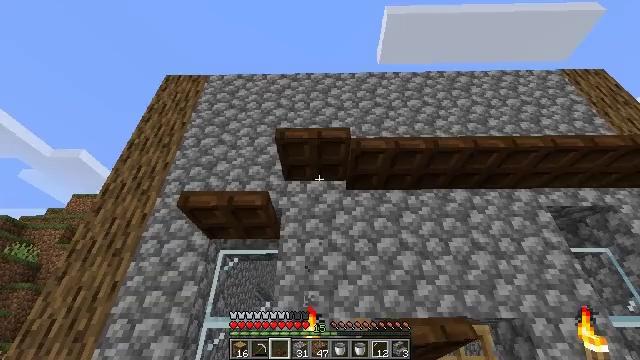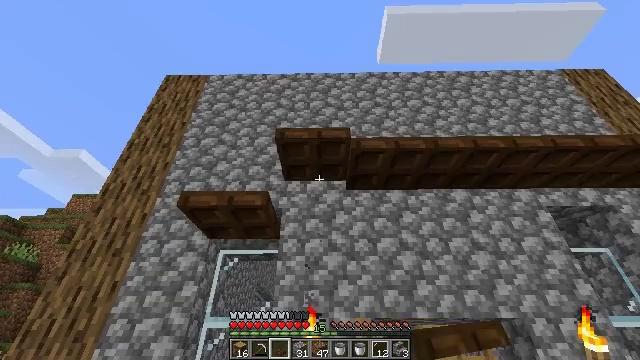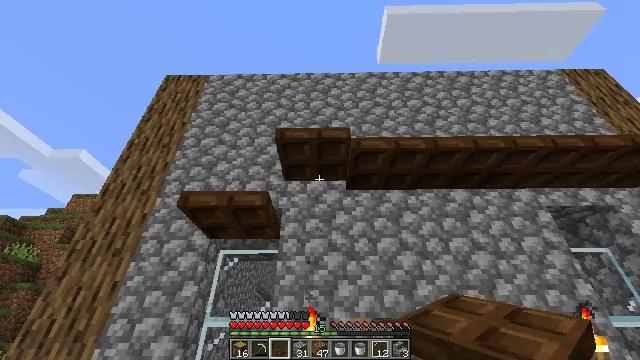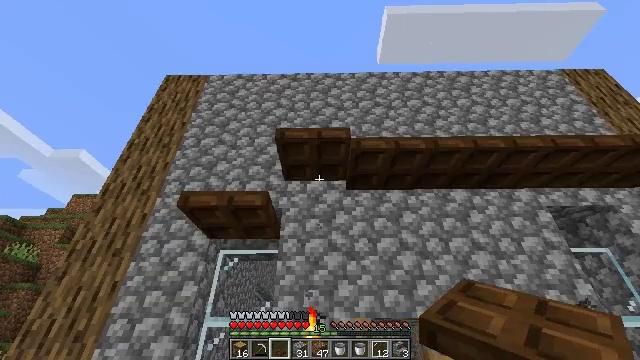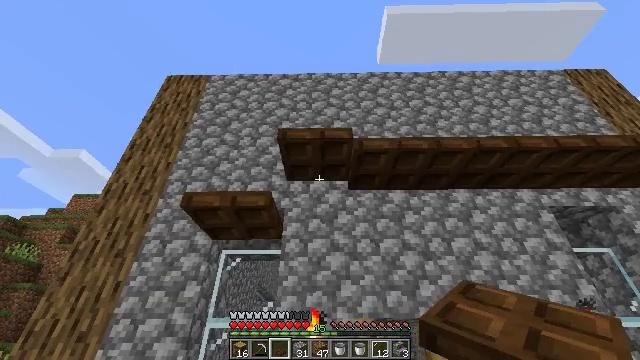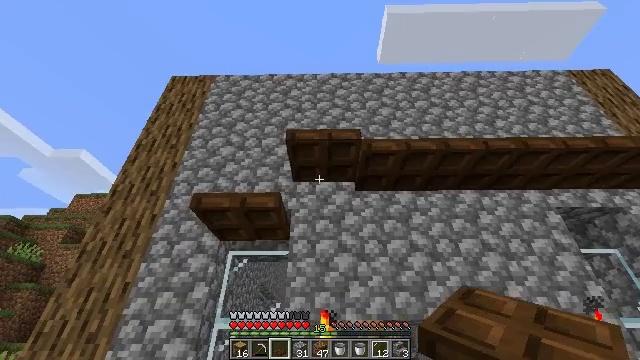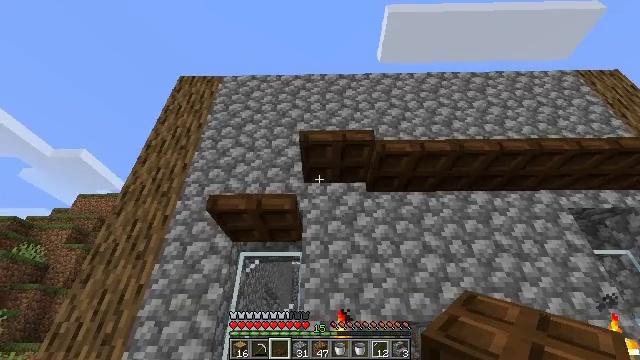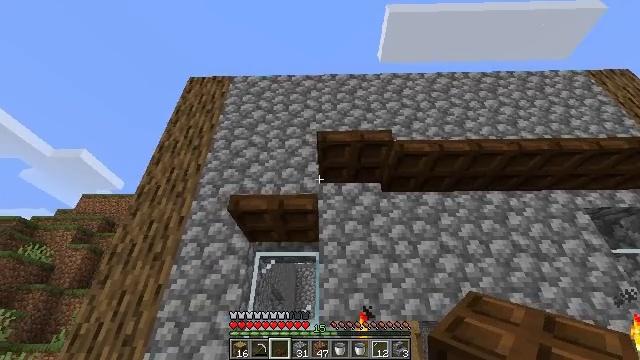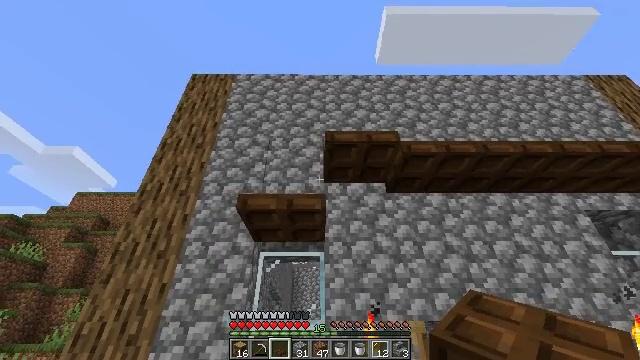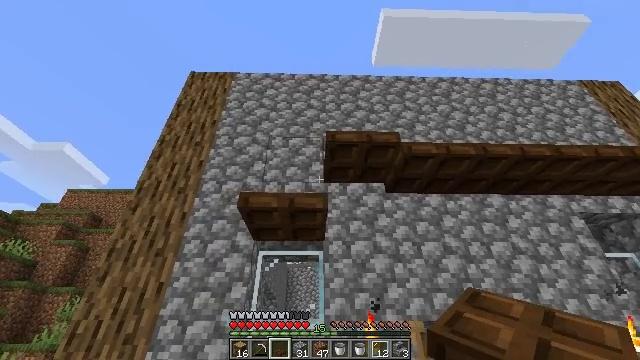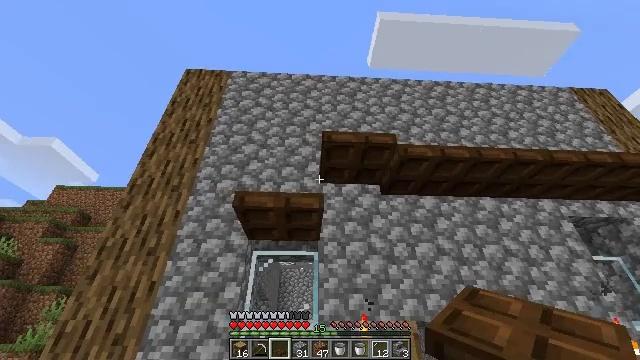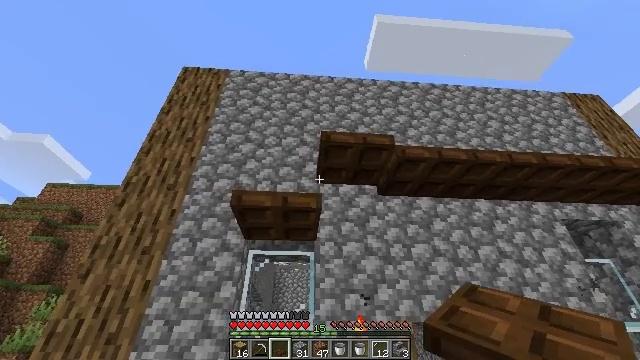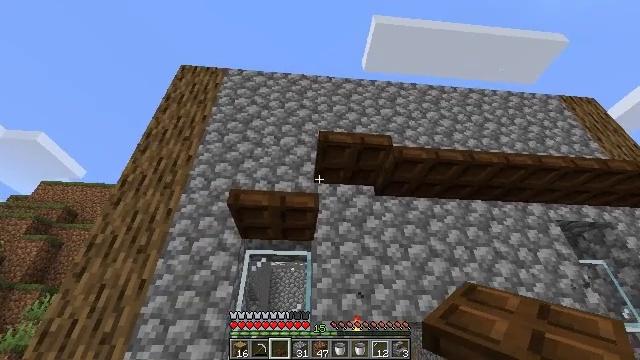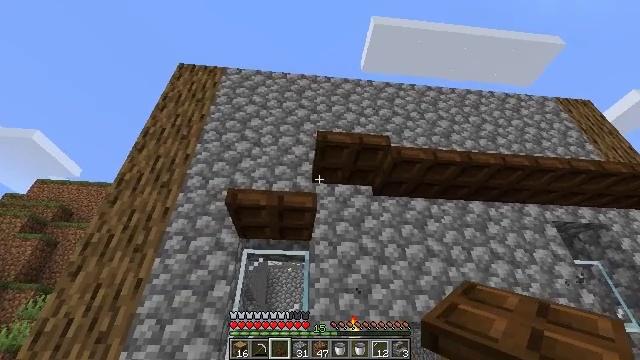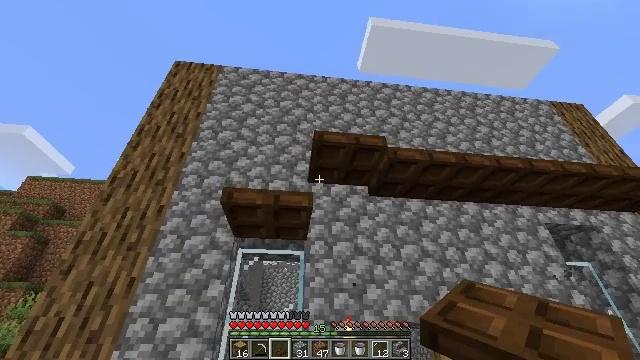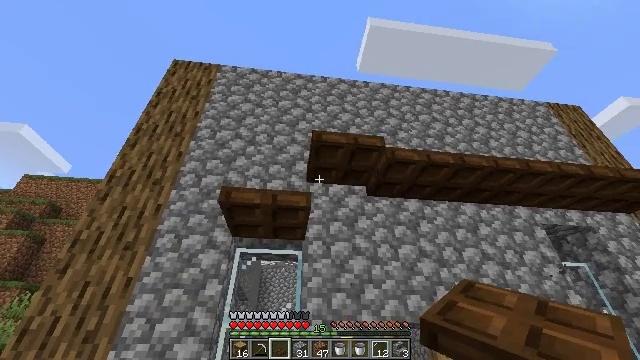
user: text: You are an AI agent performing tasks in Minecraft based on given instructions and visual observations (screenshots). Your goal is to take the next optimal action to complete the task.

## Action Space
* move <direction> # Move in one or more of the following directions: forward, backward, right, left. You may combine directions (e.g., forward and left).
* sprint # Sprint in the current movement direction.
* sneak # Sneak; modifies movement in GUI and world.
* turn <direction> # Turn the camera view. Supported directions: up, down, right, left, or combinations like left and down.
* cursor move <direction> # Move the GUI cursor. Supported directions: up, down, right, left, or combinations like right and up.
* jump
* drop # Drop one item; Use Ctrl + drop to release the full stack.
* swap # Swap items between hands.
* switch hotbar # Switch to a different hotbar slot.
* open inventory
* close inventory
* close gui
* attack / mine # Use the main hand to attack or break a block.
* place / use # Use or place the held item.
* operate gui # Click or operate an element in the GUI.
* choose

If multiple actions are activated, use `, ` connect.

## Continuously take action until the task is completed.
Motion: motion action
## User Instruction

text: Gather the dark oak trapdoor from the structure.
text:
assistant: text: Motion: no_op
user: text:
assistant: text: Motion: no_op
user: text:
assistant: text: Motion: no_op
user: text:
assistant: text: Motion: move left
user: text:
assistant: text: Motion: move left
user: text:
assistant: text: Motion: move left
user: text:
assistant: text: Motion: move left
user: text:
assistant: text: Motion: turn right
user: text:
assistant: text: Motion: turn right
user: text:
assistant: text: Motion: turn right
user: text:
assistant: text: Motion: turn right
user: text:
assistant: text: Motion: no_op
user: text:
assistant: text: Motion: no_op
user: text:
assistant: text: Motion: turn right
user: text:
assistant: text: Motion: no_op
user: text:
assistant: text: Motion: no_op
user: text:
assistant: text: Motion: no_op
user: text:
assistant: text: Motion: no_op
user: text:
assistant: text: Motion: no_op
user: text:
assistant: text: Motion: no_op
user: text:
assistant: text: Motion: no_op
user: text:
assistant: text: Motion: no_op
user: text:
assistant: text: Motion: no_op
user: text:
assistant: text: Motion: no_op
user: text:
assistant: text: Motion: turn right, open inventory
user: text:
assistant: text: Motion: open inventory
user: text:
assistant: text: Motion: open inventory
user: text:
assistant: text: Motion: open inventory
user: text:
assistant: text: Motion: cursor move right and down
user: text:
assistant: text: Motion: cursor move right and down